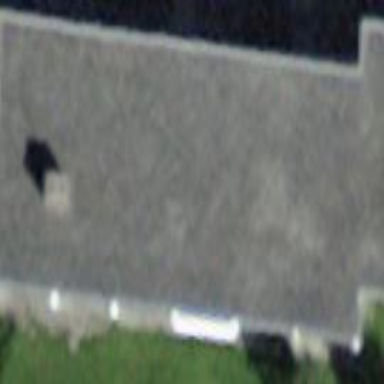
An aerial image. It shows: Building with flat roof.